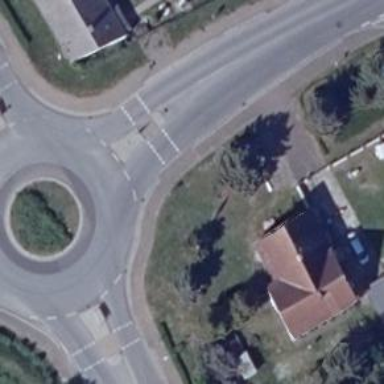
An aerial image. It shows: Crossing road.